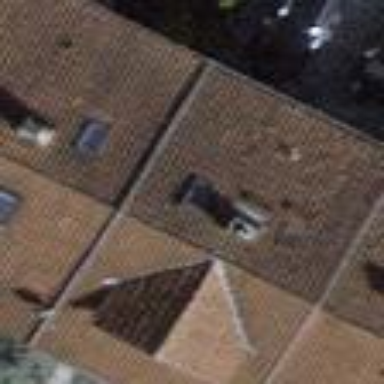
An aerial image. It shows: Terrace building.